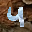
Label: 4